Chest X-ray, AP view. Patient: 22 years old, sex M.
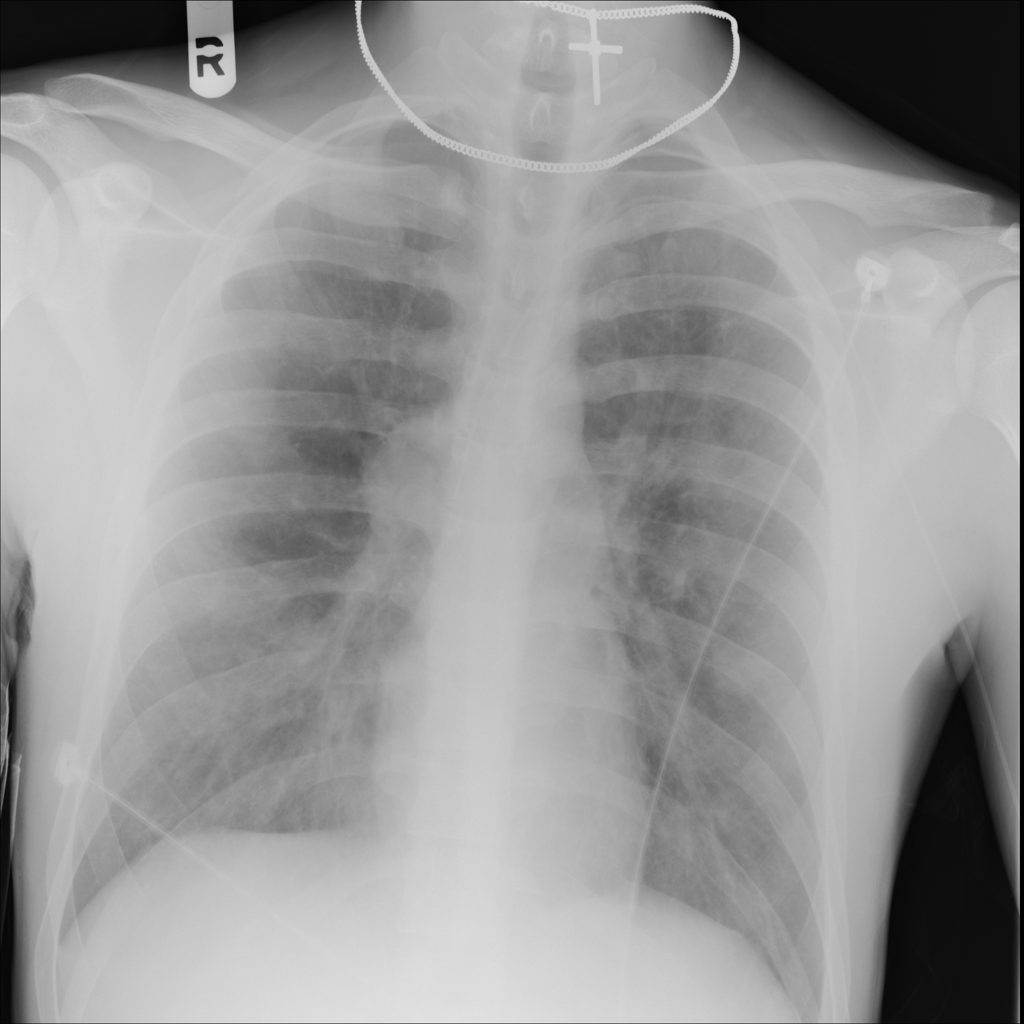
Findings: No Finding